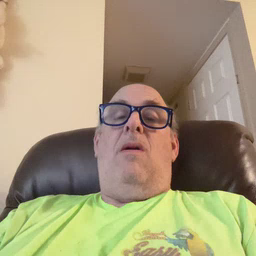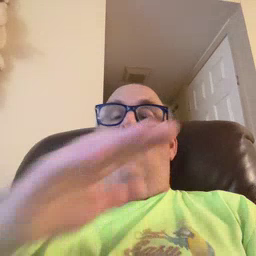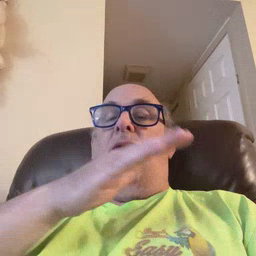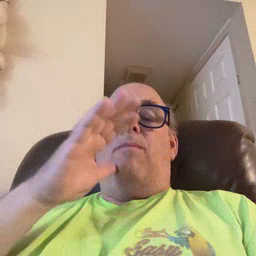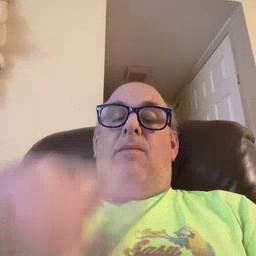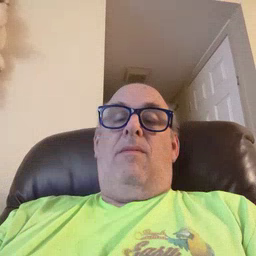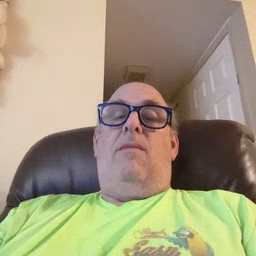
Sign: farm